Question: I am trying to align two divs next to each other in a box. I am using angularJS to generate the input boxes dynamically, i want to add an image for delete option beside each input box. I have used "display : inline-block". but it dosen't work.
The code that i have till now is :
'''
<div class="contentBox box effectmission" ng-repeat="mission in missions">
<div class="boxheader">
<span style="font-size: large; font-family: monospace; font-weight: bold;">EDIT MISSION NAME</span><input id="{{mission.id}}" type="text" ng-model="mission.missionInfo" class="form-control" style="background-color: #e8e8e8">
</div>
<div style="padding-top: 10px;">
<span style="font-size: large; font-family: monospace; font-weight: bold; margin-left:5%;">EDIT MISSION POINTS</span><br />
</div>
<div style="padding-top: 10px;">
<ol style="float: left; width: 100%;">
<li id="missioncontent.id" ng-repeat="missioncontent in mission.missionContent" style="padding: 2px; width: 100%;">
<div>
<input id="{{missioncontent.id}}" type="text" ng-model="missioncontent.info" class="form-control" style="background-color: #e8e8e8; width: 80%;">
</div>
<div style="float: right; width: 20%; display: inline-block;">
<span>v</span>
</div>
</li>
</ol>
</div>
</div>
'''
whatever i have got till now looks like this.

I want the input boxes and the image to align properly next to each other.(In place of 'v' i will be using an image.)
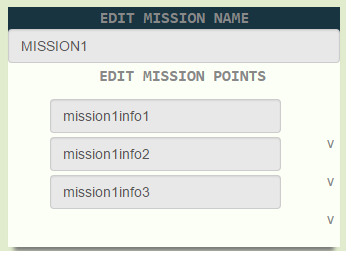
Answer: Place the 'v' div before the '<input>' div in your HTML. You might need to 'clear' it, too. ('display:inline-block' can be removed, since all floated elements are 'display:block'.)
'''
<ol style="float: left; width: 100%;">
<li id="missioncontent.id" ng-repeat="missioncontent in mission.missionContent" style="padding: 2px; width: 100%;">
<div style="float:right; clear:right; width:20%;">
<span>v</span>
</div>
<div>
<input id="{{missioncontent.id}}" type="text" ng-model="missioncontent.info" class="form-control" style="background-color: #e8e8e8; width: 80%;">
</div>
</li>
</ol>
'''